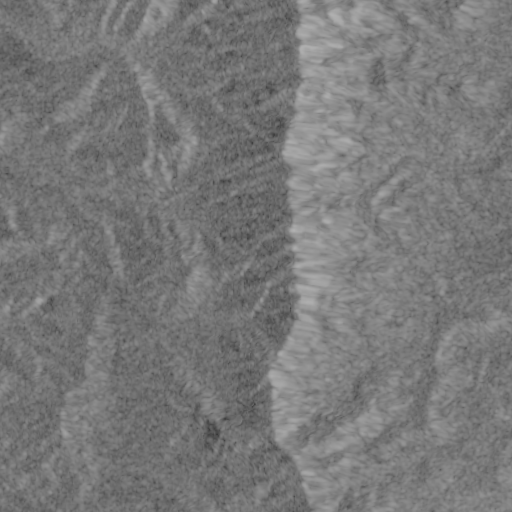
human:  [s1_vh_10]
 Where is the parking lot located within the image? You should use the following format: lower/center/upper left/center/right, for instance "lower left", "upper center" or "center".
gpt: The parking lot is located in the lower left of the image.
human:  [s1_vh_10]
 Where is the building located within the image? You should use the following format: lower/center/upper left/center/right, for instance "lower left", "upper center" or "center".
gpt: The building is located in the lower left of the image.
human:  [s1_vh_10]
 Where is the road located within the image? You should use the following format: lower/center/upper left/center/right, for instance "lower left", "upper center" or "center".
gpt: There is no road in the image.

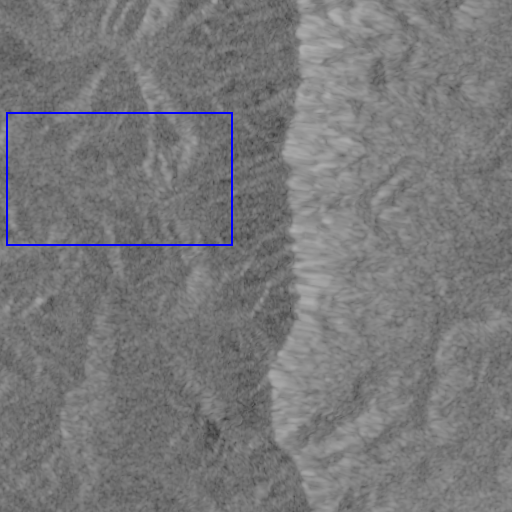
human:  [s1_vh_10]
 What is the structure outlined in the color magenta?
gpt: There is no magenta outline.
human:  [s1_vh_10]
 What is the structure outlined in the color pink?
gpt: There is no structure outlined in pink.